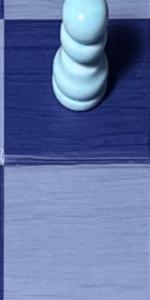
Label: Empty